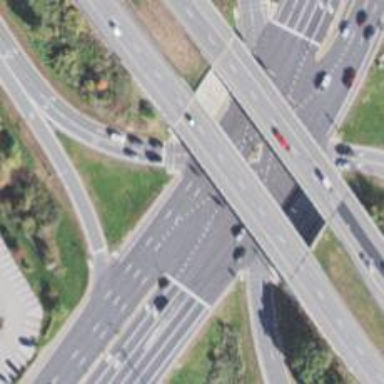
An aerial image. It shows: Asphalt motorway link.